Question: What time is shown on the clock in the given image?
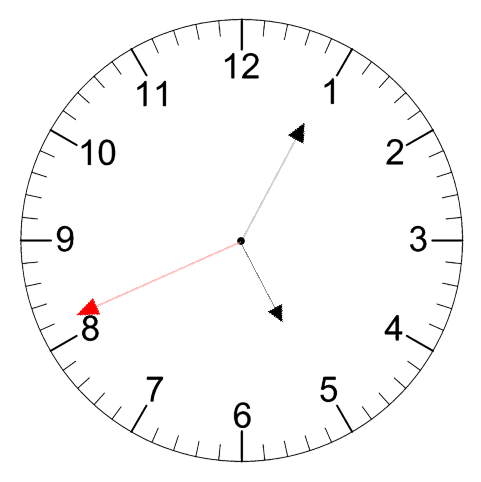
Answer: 05:04:41